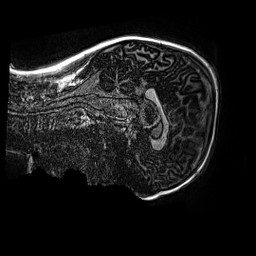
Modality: MP2RAGE
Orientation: sagittal
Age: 11
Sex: male
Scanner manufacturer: siemens
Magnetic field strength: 3 T
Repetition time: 4 s
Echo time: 0.00299 s